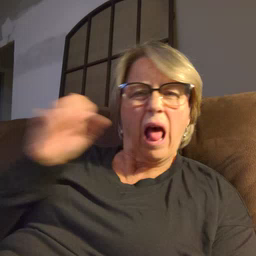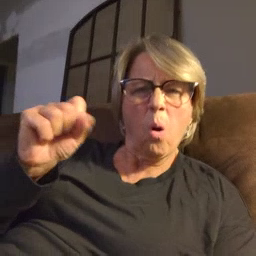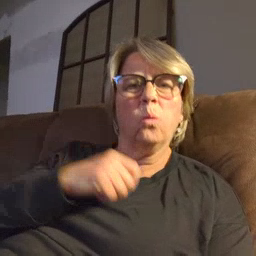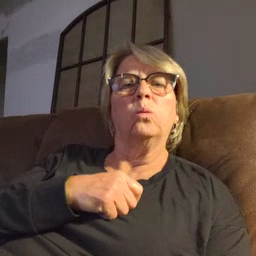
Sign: loud